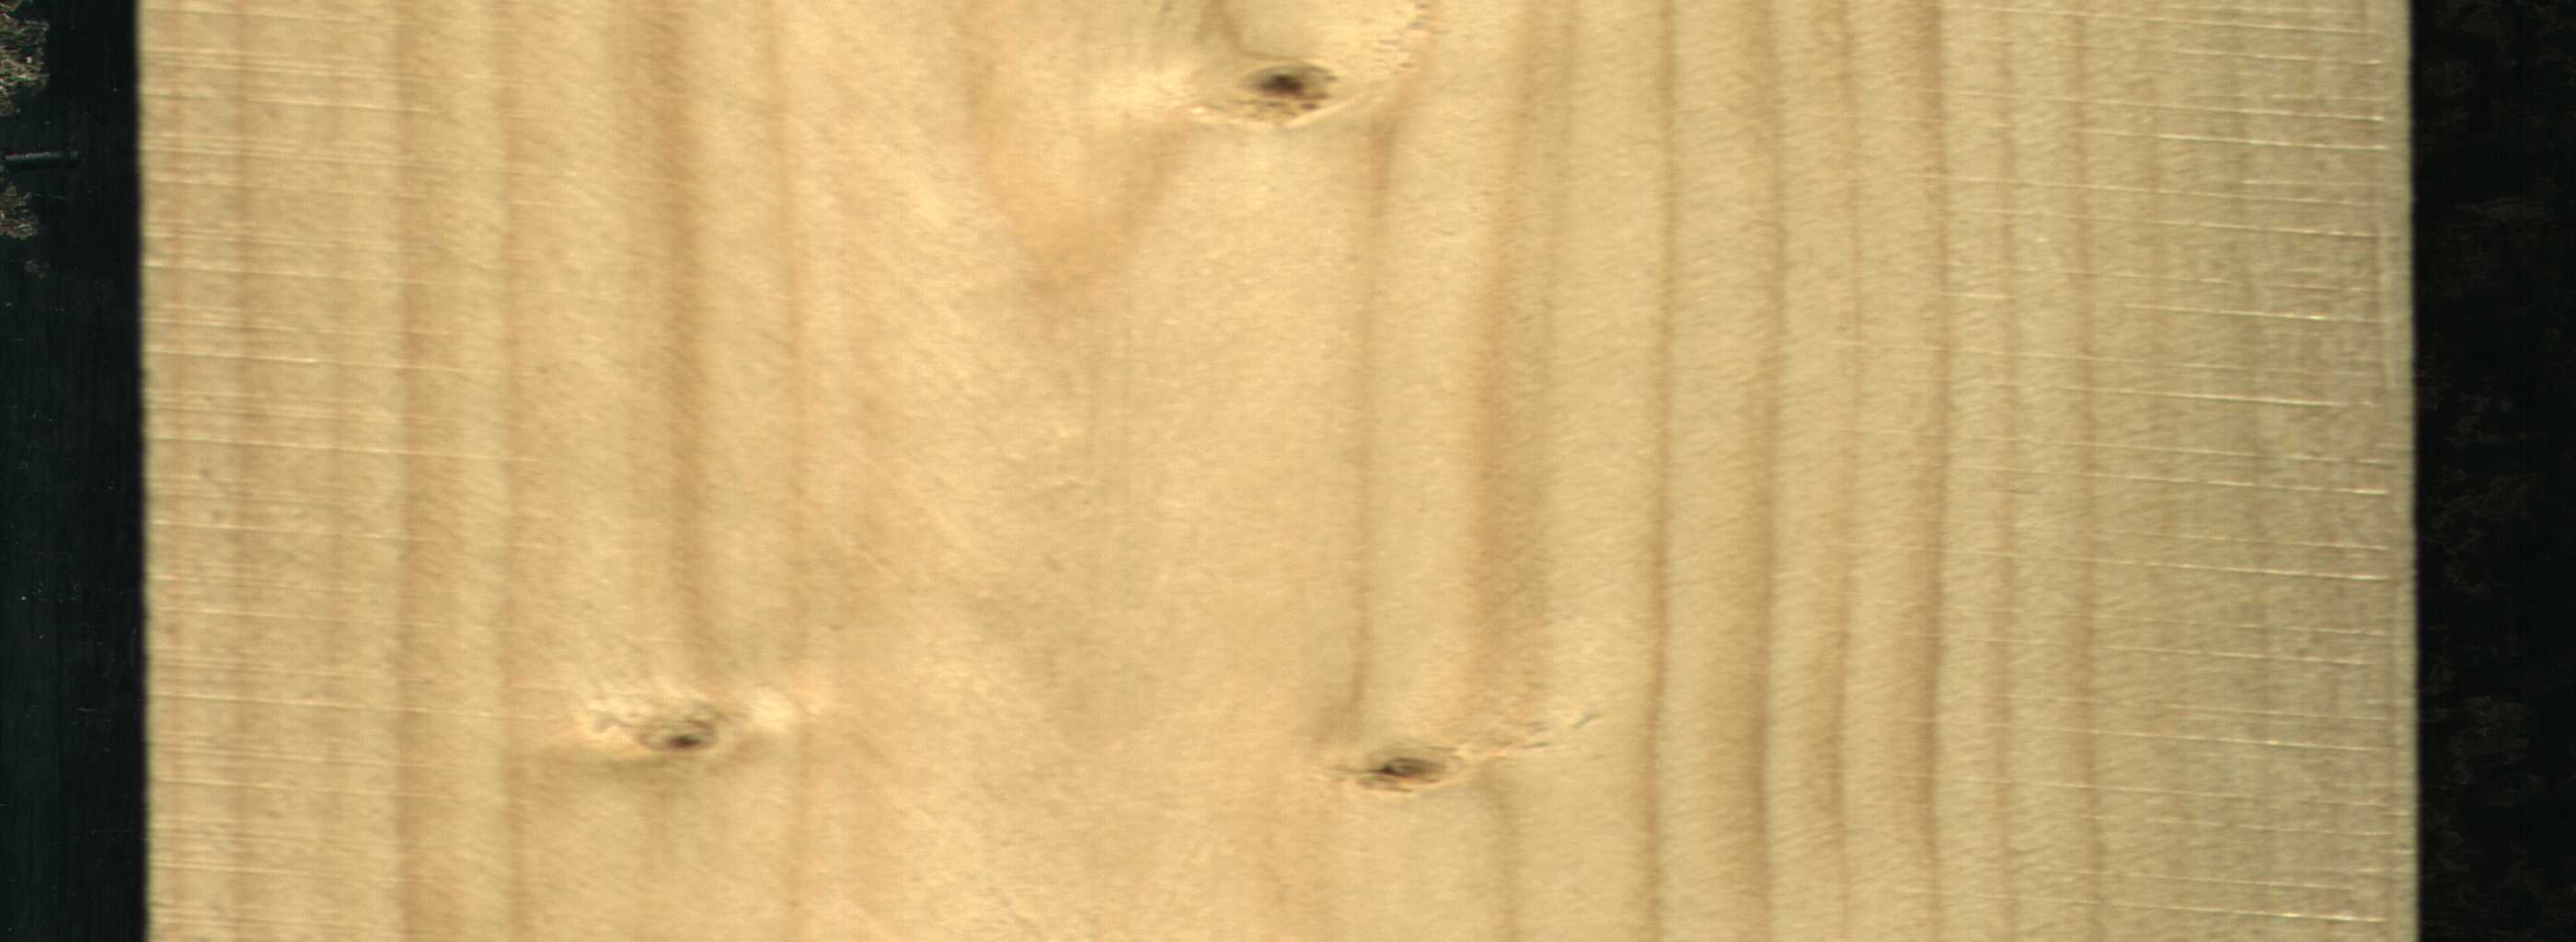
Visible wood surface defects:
Live_Knot
Live_Knot
Live_Knot